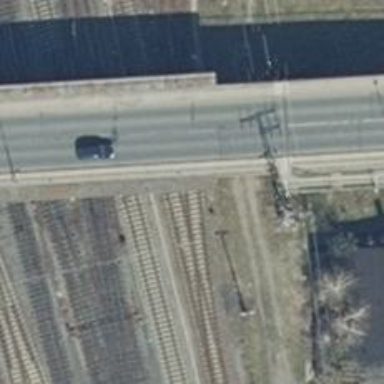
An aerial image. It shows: Railway switch with the turnout side on the right.